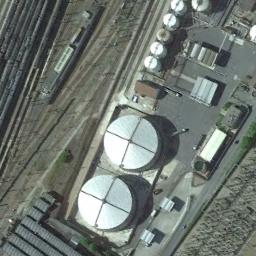
Label: storage tanks